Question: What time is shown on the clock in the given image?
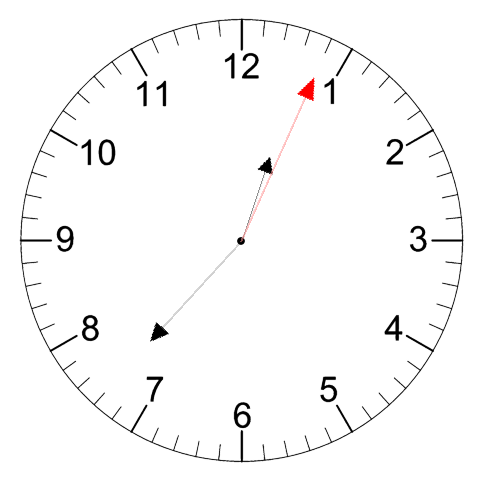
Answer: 12:37:04